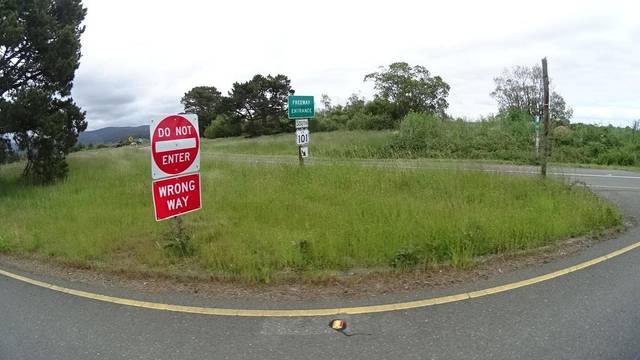
Region: United States
Coordinates: 40.851, -124.083